Question: Below are screenshots I took on an empty '<select>' in IE8 and Chrome.
What happens is that when a '<select>' element is empty, IE8 still shows a long dropdown but with just whitespaces while Chrome shows nothing (which is what I want too in IE).
Any ideas for this?
P.S. I can't add dummy '<option>' for this.

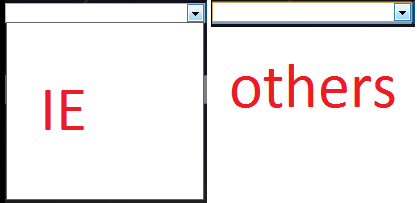
Answer: You could do it by inserting a empty option or optgroup like this
'''
<select><optgroup></optgroup></select>
'''
or
'''
<select><option></option></select>
'''
or as @Shivam you could do this as this
'''
<select><option selected="selected">Pick an Option</option>
'''
But you mentioned you don't need dummy option. But the browser behaves you mentioned in your question by default.